Question: I'm aiming to put a selection of info from a JSON result into MySQL via PHP. The specific issue I'm having is with accessing specific info from the JSON result, as it isn't a simple list format. Here is a screenshot of the kind of structure I'm talking about with the information I'm interested in highlighted.:
I sadly don't have enough reputation to post an image so here it is rehosted on imgur:

Under ['streams'] will be a list of 100 streams. From each of those results I want to take the highlighted information and place it into a MySQL table.
I'm fairly comfortable with simpler JSON files and easier applications of json_decode
'''
$result = json_decode($json);
foreach ($result as $key => $value)
'''
I'm thinking perhaps I need to use the depth variable? But finding it difficult to find much information on it.
If anyone can give me any help or point me towards a good source of info (As I have struggled to find anything) then it would be much appreciated.
If anymore information would be useful let me know and I will add it.
edit: link to json request: <URL>
'''
<?php
//import data from twitch
$json = json_decode(file_get_contents("https://api.twitch.tv/kraken/streams?limit=100/"), true);
//create a DB connection
$con = mysql_connect("CONNECTION INFO :D");
mysql_connect_db('NOPE', $con);
$result = json_decode($json);
foreach ($result as $key => $value) {
if ($value) {
mmysql_query("INSERT INTO twitchinfo (viewers, status, display_name, game, delay, name) VALUES ($value->viewers, $value->status,$value->display_name,$value->game,$value->delay,$value->name)")or die(mysql_error());
}
// end connection
mysql_close($con);
}
?>
'''
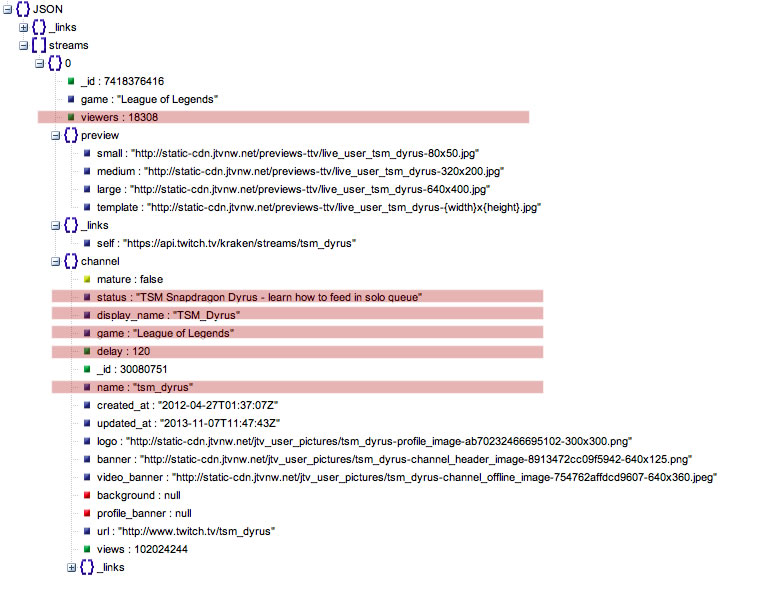
Answer: Your JSON object is basically something like...
'''
[
links: {
self: http://example.com,
next: http://example.com/foo,
},
streams: [
{
channel: {
foo: 'bar'
},
one: 'one',
somethingElse: 'Something else',
moreStuff: 'more stuff',
}
]
]
'''
When you decode a JSON object you are left with a PHP Object/Array that represents the object.
'''
$x = json_decode('[1,2,3]')
'''
is going to give you the same array as...
'''
$x= array(1,2,3)
'''
If you load up the JSON you've shown and run this:
'''
foreach ($result as $key => $value)
'''
This is the same as accessing '$result->links' and '$result->streams'. Each contains more data.
If I wanted to grab the 'foo' element from the channel in my example I would do:
'''
$streams = $result->streams //Get the streams array
$stream = $streams[0] //Get the first stream object
$channel = $stream->channel //Get the channel object
$foo = $channel->foo //Get the value 'bar' out of the foo property.
'''
As long as the structure is predictable (and it is), I can iterate over the streams since it's just an array.
'''
$streams = $result->streams //Get the streams array
foreach ($streams as $stream) {
$channel = $stream->channel //Get the channel object
$foo = $channel->foo //Get the value 'bar' out of the foo property of every stream.
}
'''